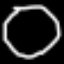
Label: octagon